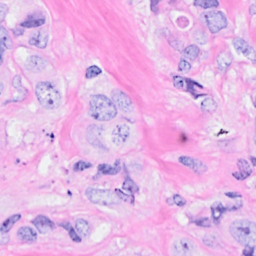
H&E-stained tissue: Breast